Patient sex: M
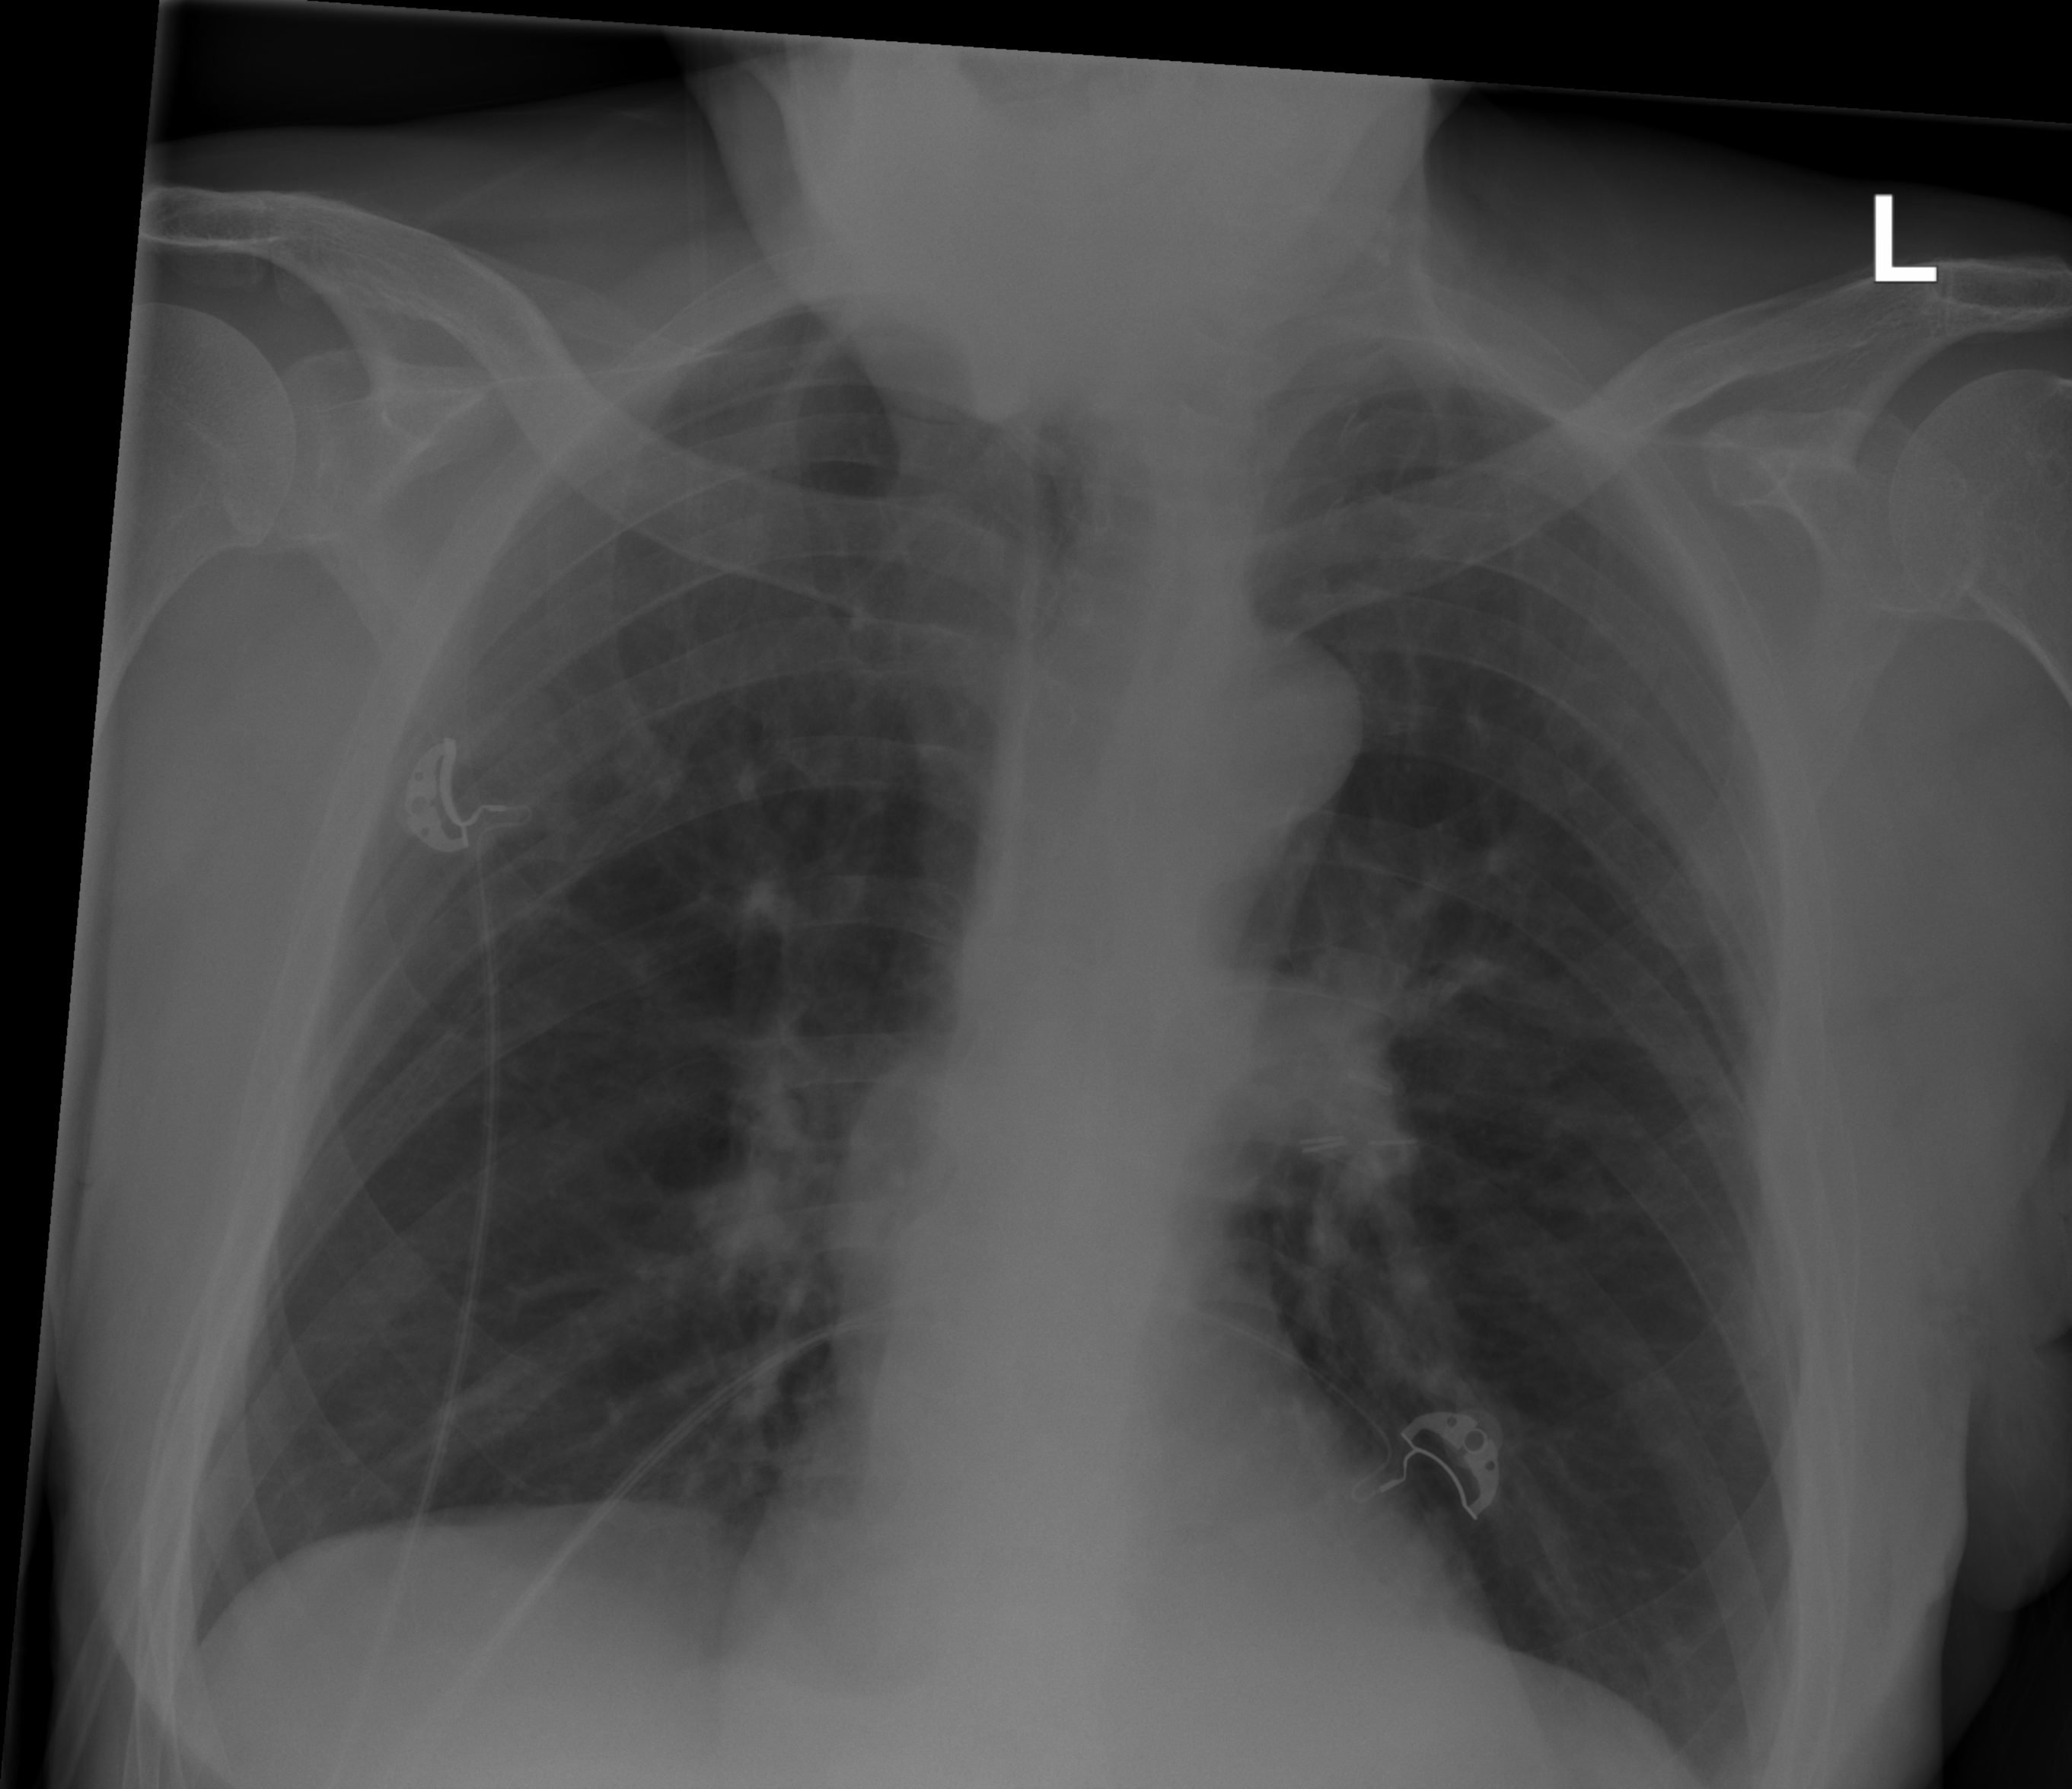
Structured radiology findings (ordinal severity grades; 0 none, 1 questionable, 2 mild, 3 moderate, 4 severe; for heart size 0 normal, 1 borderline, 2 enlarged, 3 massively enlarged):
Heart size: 0
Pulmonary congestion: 0
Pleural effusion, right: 0
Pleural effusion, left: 0
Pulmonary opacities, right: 0
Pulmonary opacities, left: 0
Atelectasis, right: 2
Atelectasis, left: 2